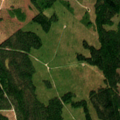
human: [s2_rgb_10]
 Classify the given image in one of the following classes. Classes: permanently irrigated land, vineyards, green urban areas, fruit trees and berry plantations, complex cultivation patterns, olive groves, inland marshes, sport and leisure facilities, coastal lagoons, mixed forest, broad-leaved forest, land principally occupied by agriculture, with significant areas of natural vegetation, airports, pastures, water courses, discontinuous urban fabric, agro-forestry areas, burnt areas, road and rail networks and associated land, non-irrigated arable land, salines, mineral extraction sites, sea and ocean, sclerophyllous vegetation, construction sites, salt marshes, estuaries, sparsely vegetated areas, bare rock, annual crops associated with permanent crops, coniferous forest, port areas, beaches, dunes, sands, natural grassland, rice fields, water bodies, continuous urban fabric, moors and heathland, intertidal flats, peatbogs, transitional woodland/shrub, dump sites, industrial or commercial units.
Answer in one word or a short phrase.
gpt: coniferous forest, mixed forest, transitional woodland/shrub